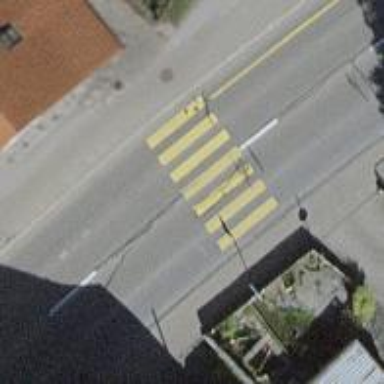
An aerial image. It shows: Marked zebra crossing on the road.